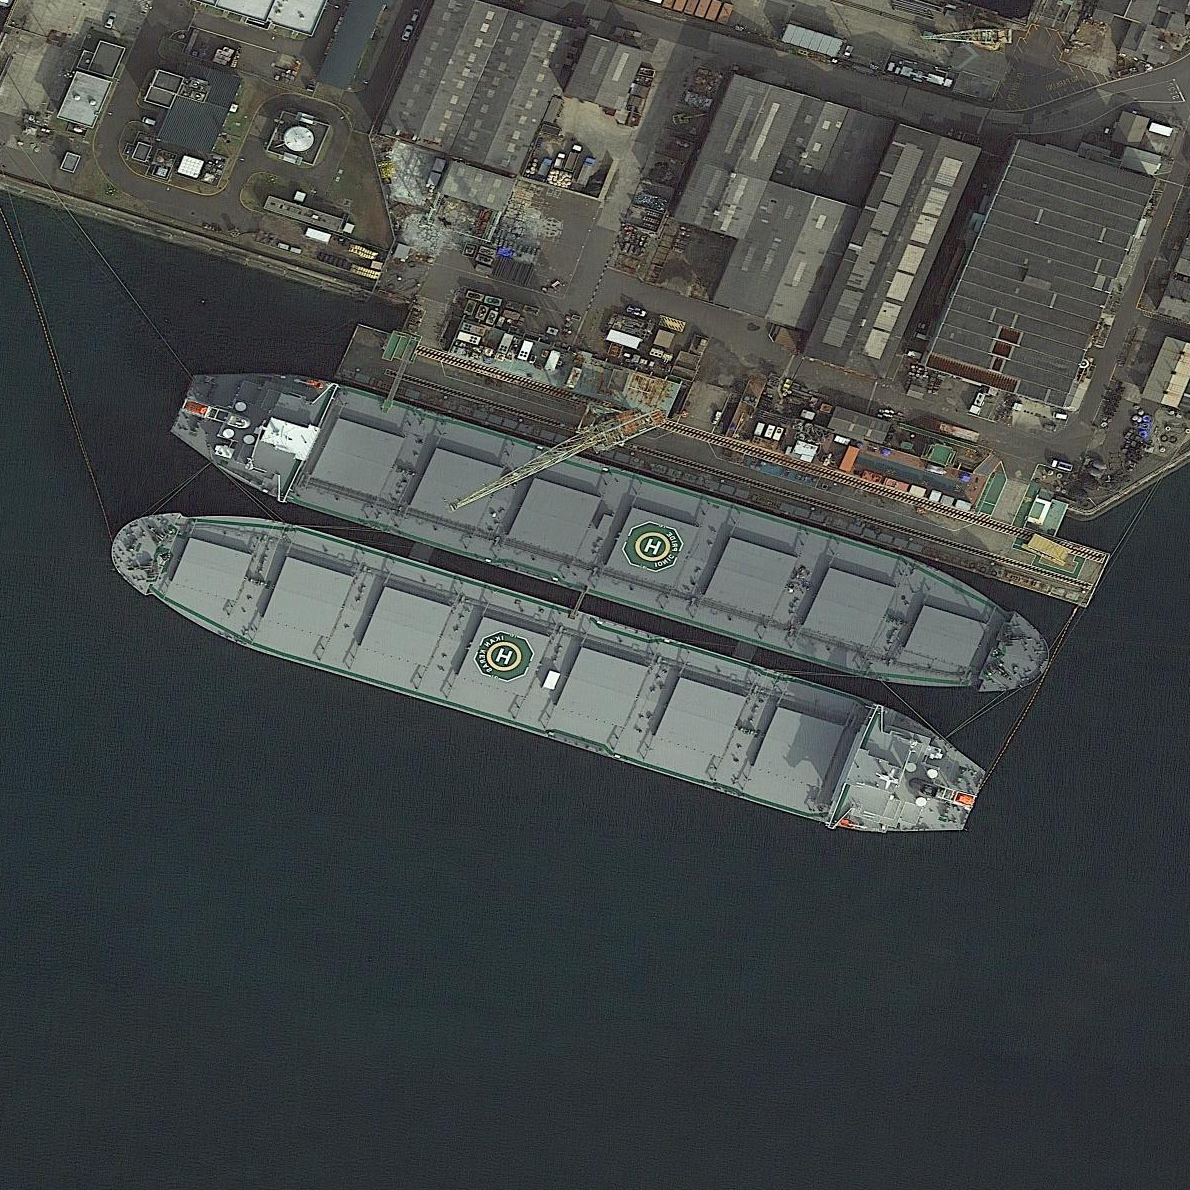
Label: civil